Interaction volume radius: 10 \u00c5
Interaction volume height: 30 \u00c5
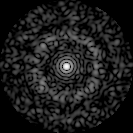
Disorder parameter: 0.8467